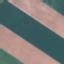
Land use / land cover: AnnualCrop